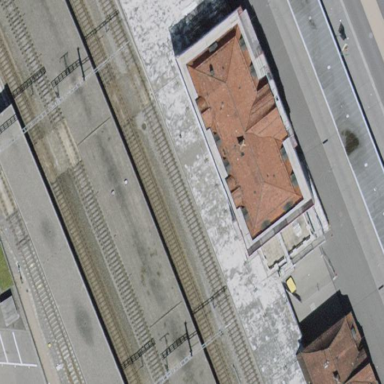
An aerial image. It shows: Flat roof on building.